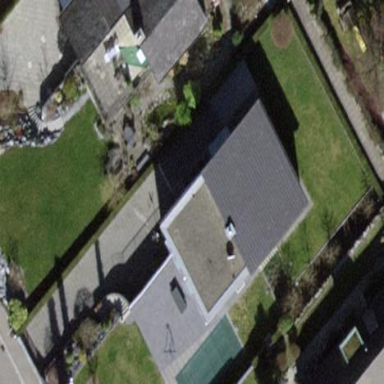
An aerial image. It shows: Pitched roof building.